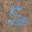
Label: 5